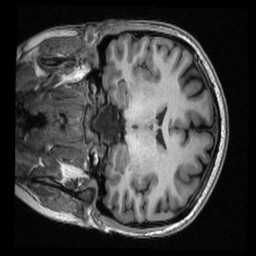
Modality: T1w
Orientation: coronal
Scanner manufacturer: ge
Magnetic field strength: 3 T
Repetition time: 0.007656 s
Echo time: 0.002936 s